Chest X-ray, AP view. Patient: 57 years old, sex M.
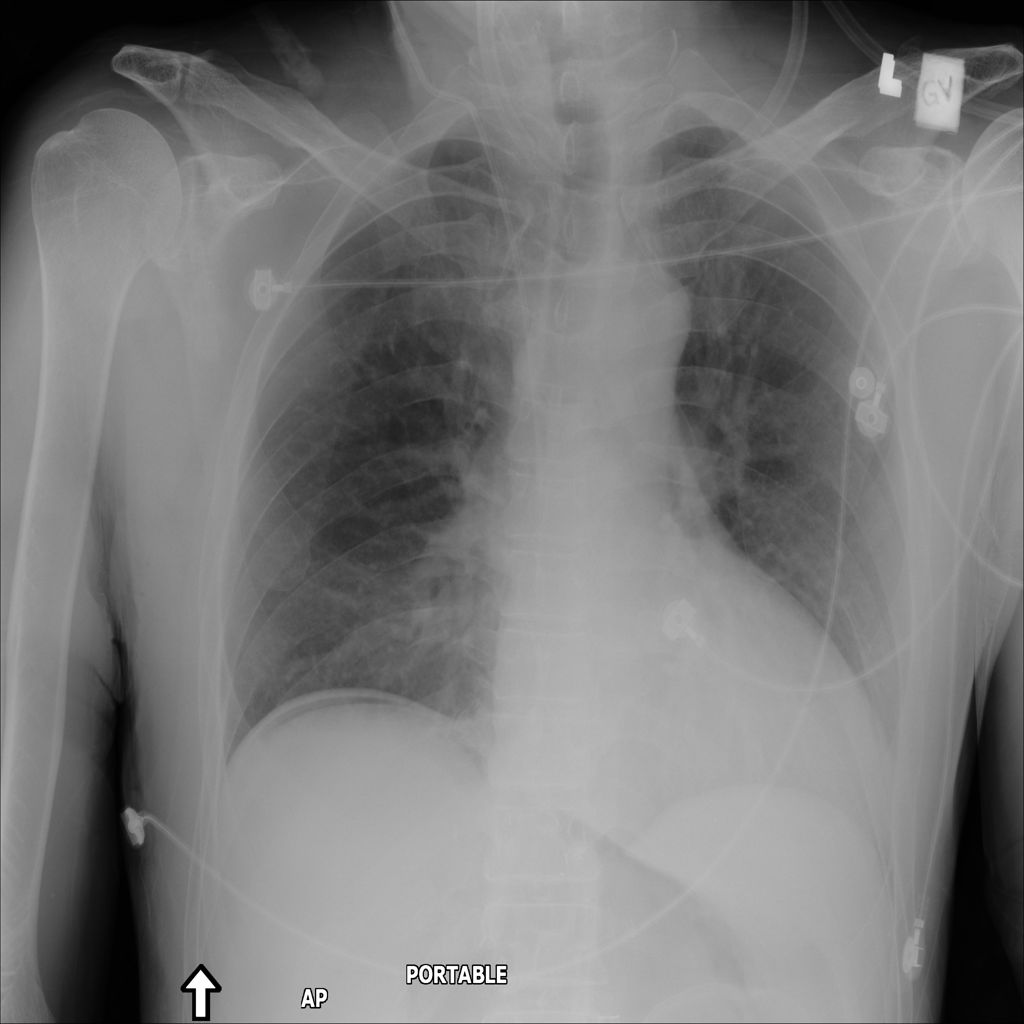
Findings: No Finding